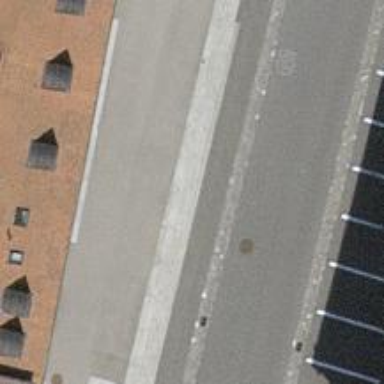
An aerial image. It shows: Road with steps.